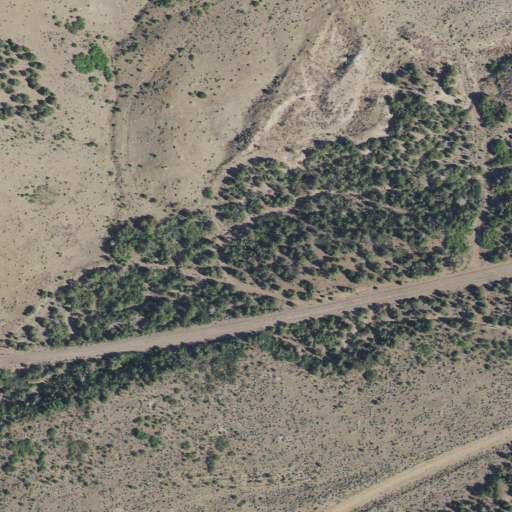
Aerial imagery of valley in Utah named Wales Canyon containing evergreen forest, shrub, grassland, open development, low intensity development, and medium intensity development